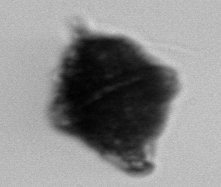
Label: Gonyaulax